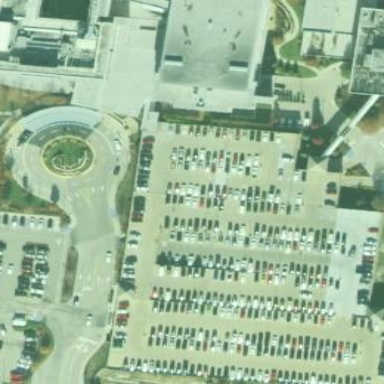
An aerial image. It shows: Multi-storey parking facility.